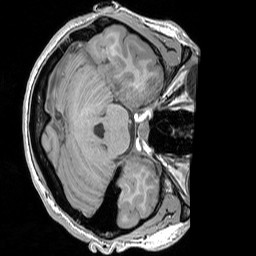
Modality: T1w
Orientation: axial
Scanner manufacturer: siemens
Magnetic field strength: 3 T
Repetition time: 1.83 s
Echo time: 0.00303 s